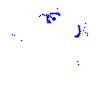
Particle: kaon